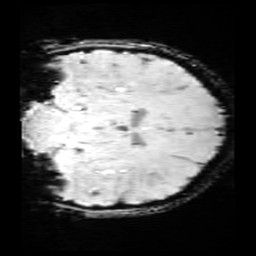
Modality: SWI
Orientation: coronal
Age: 11
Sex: female
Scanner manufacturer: siemens
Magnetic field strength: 3 T
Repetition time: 0.027 s
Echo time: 0.02 s